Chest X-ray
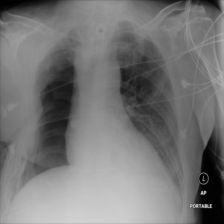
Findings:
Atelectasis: negative
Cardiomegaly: negative
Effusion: negative
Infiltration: negative
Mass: negative
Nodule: negative
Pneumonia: negative
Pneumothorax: negative
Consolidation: negative
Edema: negative
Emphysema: negative
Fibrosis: negative
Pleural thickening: negative
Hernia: negative